Question: I am defining a ListView like this:
'''
<DataTemplate x:Key="LibraryItemTemplate">
<Grid Height="191"
UseLayoutRounding="True">
<Grid.Background>
<ImageBrush Stretch="Fill"
ImageSource="Assets/BookShelf.jpg" />
</Grid.Background>
<Grid.ColumnDefinitions>
<ColumnDefinition Width="Auto" />
<ColumnDefinition Width="Auto" />
</Grid.ColumnDefinitions>
<Grid x:Name="gridTitle"
Background="{Binding Text, Converter={StaticResource LibraryItemBackgroundConverter}, ElementName=tbTitle}"
Margin="6,4,6,13">
<TextBlock x:Name="tbTitle"
TextWrapping="Wrap"
VerticalAlignment="Center"
RenderTransformOrigin="0.5,0.5"
Width="100"
Margin="0,0,0,0.2"
TextAlignment="Center"
FontSize="24"
FontWeight="Bold"
UseLayoutRounding="False"
d:LayoutRounding="Auto">
<TextBlock.RenderTransform>
<CompositeTransform Rotation="-90" />
</TextBlock.RenderTransform>
<Run Text="{Binding Title}" />
</TextBlock>
</Grid>
<Grid x:Name="gridBooks"
Grid.Column="1"
Margin="0">
<GridView x:Name="booksGridView"
AutomationProperties.AutomationId="ItemGridView"
AutomationProperties.Name="Grouped Items"
ItemsSource="{Binding Items}"
ItemTemplateSelector="{StaticResource textbookTemplateSelector}"
SelectionMode="Multiple"
IsItemClickEnabled="True"
ItemClick="booksGridView_ItemClick"
SelectionChanged="booksGridView_SelectionChanged"
IsSwipeEnabled="false"
ScrollViewer.VerticalScrollBarVisibility="Auto">
<GridView.ItemsPanel>
<ItemsPanelTemplate>
<WrapGrid Orientation="Horizontal" />
</ItemsPanelTemplate>
</GridView.ItemsPanel>
</GridView>
</Grid>
</Grid>
</DataTemplate>
<Grid Grid.Row="1"
Margin="80,0,12,0">
<ListView x:Name="libraryListView"
AutomationProperties.AutomationId="VideoListView"
AutomationProperties.Name="Videos"
TabIndex="1"
Padding="0,0,4,0"
ItemsSource="{Binding}"
IsSwipeEnabled="False"
SelectionChanged="LibraryListView_SelectionChanged"
ItemTemplate="{StaticResource LibraryItemTemplate}"
ItemContainerStyle="{StaticResource LibraryListViewItemStyle}">
</ListView>
</Grid>
'''
The problem I am having is that each ListViewItem has different width, based on the number of elements in the GridView.
How can I force each ListViewItem to use the maximum width of the screen (so that the "Assets/BookShelf.jpg" will be the same for each of the ListViewItems).
Please see the attached image to better demonstrate my problem.
Thanks
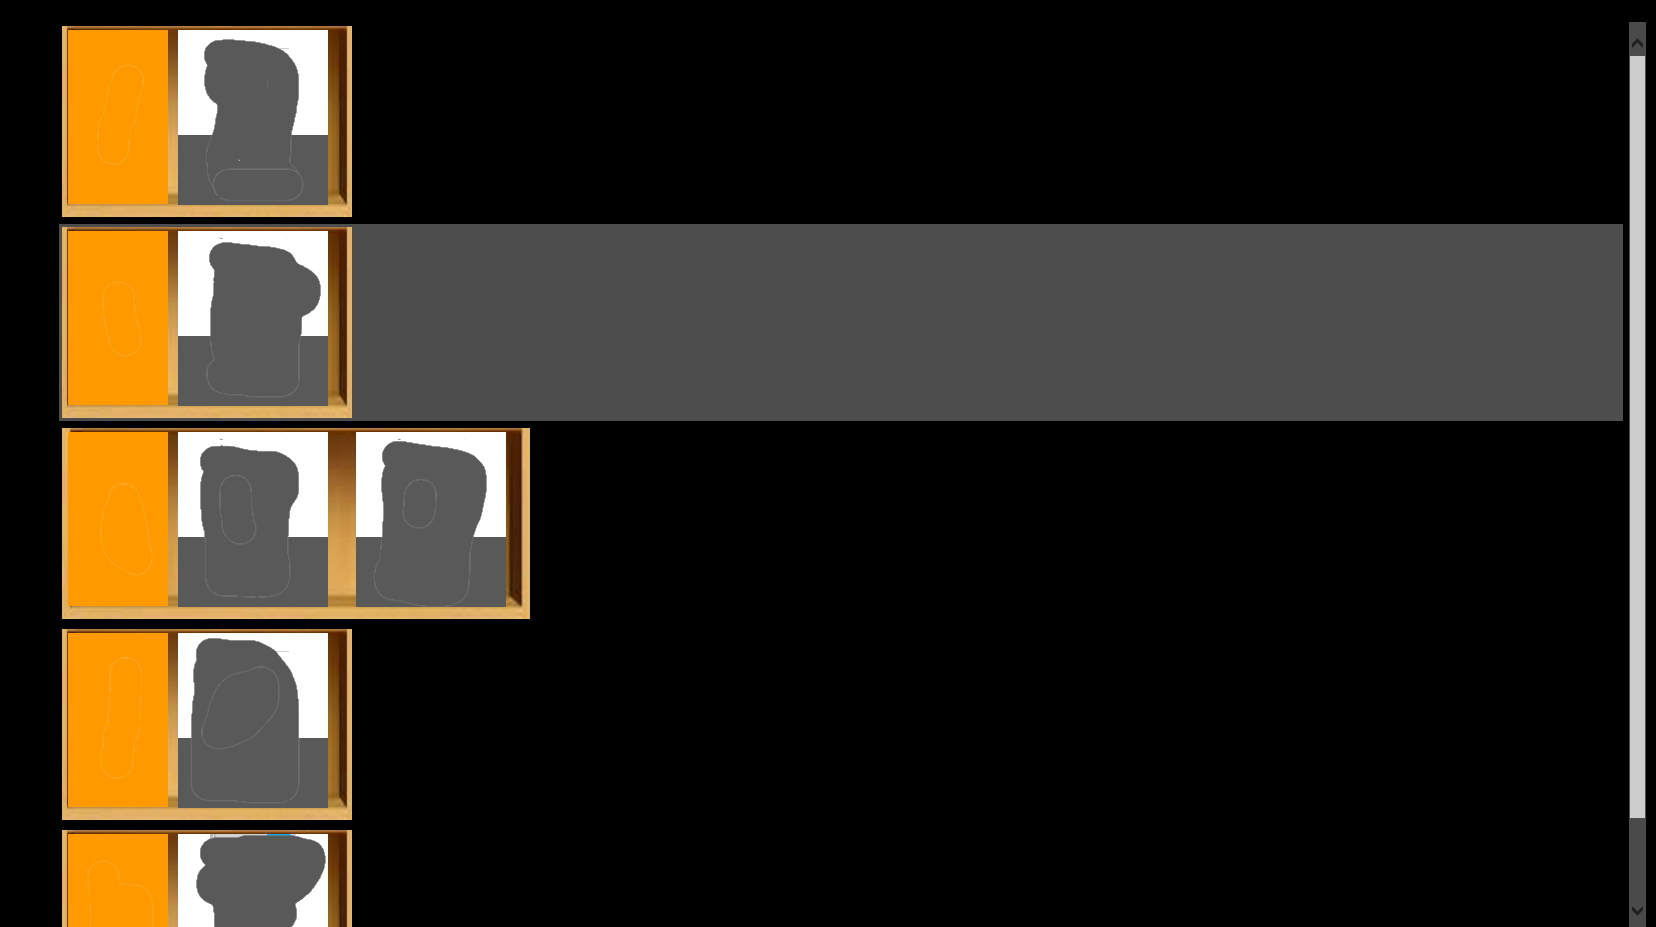
Answer: The answer is with this code:
'''
<ListView ..>
<ListView.ItemContainerStyle>
<Style TargetType="ListViewItem">
<Setter Property="HorizontalAlignment" Value="Strech" />
.
.
.
.
<Setter Property="HorizontalContentAlignment" Value="Strech" />
</Style>
</ListView.ItemContainerStyle>
...
</ListView>
'''
In this code we set the ItemContainerStyle: HorizontalAlignment = "Strech" and HorizontalContentAlignment = "Strech" and it made the trick.